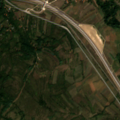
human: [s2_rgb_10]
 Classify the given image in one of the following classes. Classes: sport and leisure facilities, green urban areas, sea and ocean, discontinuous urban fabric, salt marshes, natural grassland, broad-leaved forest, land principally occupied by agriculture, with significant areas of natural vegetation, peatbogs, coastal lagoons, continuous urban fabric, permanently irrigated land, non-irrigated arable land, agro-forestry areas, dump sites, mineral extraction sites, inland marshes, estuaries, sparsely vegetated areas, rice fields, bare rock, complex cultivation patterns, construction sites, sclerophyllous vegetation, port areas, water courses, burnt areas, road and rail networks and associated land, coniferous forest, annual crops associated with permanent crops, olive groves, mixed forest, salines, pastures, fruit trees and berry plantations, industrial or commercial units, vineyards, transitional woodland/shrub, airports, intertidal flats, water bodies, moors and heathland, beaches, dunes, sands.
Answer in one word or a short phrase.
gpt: pastures, complex cultivation patterns, land principally occupied by agriculture, with significant areas of natural vegetation, transitional woodland/shrub